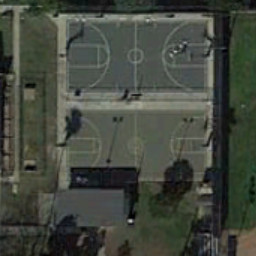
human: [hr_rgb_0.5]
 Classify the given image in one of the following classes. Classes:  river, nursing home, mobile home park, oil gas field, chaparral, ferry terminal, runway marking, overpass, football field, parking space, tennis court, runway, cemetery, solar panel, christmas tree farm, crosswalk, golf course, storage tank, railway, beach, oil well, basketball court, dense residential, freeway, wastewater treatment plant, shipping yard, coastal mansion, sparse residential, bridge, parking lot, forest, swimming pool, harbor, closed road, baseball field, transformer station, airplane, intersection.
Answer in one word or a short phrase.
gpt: basketball court